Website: walmart
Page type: billing-address
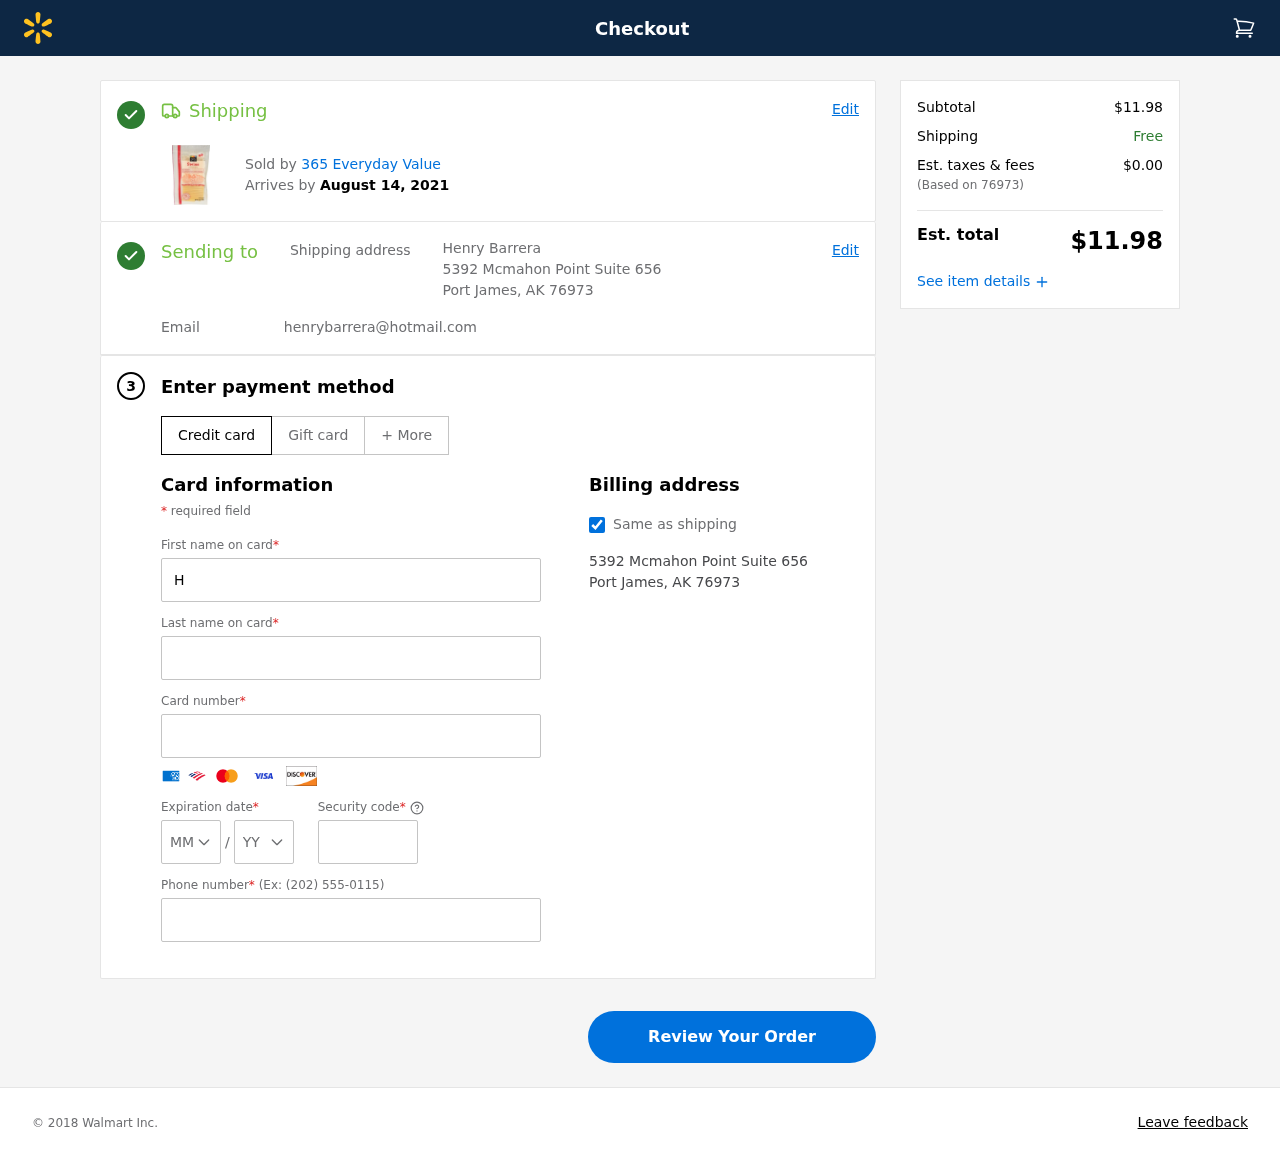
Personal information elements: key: PII_CARD_CVV
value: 134
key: PII_CARD_EXPIRY_MONTH
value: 09
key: PII_CARD_EXPIRY_YEAR
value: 26
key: PII_CARD_NUMBER
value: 2704 8455 3901 7999
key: PII_CITY_STATE_ZIP
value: Port James, AK 76973
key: PII_EMAIL
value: henrybarrera@hotmail.com
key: PII_FIRSTNAME
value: Henry
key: PII_FULLNAME
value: Henry Barrera
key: PII_LASTNAME
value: Barrera
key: PII_PHONE
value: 7518889809
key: PII_POSTCODE
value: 76973
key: PII_STREET
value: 5392 Mcmahon Point Suite 656
Product elements: key: PRODUCT1_BRAND
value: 365 Everyday Value
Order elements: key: ORDER_DELIVERY_DATE
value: August 14, 2021
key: ORDER_SUBTOTAL
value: $11.98
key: ORDER_TAX
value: $0.00
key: ORDER_TOTAL
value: $11.98